Question: I have a webpage with an "auto-refresh" feature. When turned on, every one second a page is fetched via ajax (called page_request) and replaces the contents of a div container with the provided containerid:
'''
document.getElementById(containerid).innerHTML=page_request.responseText;
'''
This works most of the time, no problem.
The problem arises when the following script is in page_response:
'''
<script type="text/javascript">
$(document).ready(function() {
dtable = $('#multi-stat-table').dataTable();
});
</script>
'''
This script turns the table with the id "multi-stat-table" into a sortable table using the DataTables jQuery plugin. The script works, and I have sortable tables. However, if auto-refresh is on, there is a memory leak that will eventually consume the whole heap (slowly, but surely).
I can see this phenomena using both top and chrome's memory profiler. Every one second, ~70 KB data is allocated, but only ~20 KB is freed. Hence, there is a net loss of 50 KB heap memory per second. I've looked through the objects in the profiler that are taking up memory, but it is very difficult to figure out from the non-descript numbers what these arrays and Objects are actually referencing. I have been unable to figure out how to make the garbage collector collect these unused objects that are piling up every second:

I've tried setting dtable to null before each auto-refresh, to no avail. I've also tried calling dtable.api().clear() and dtable.api().destroy(), but the leak persists. How can I find this leak, and more importantly, what can I do to stop it?
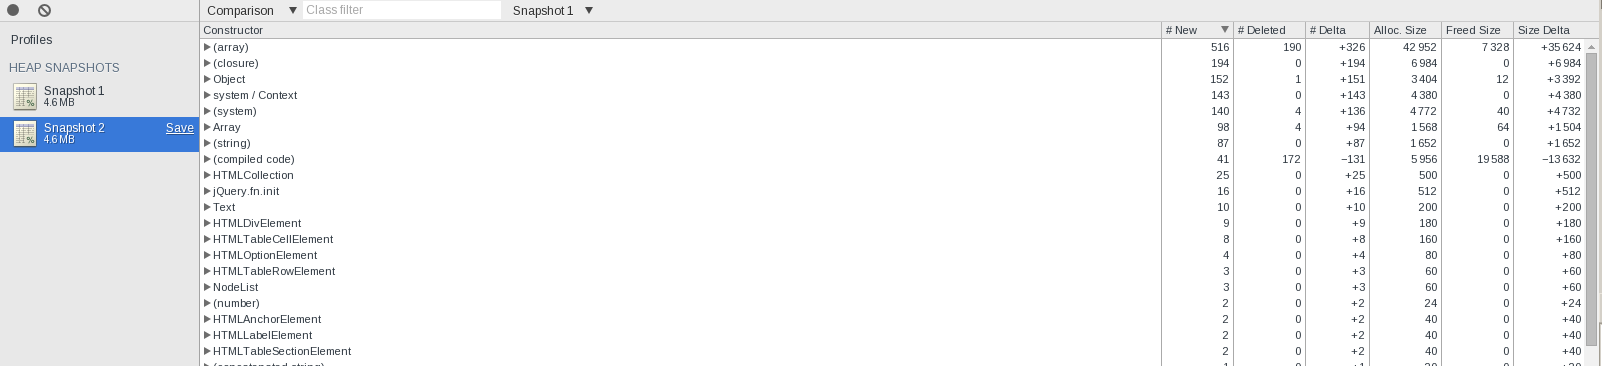
Answer: I was able to pinpoint the exact cause of the memory leak.
I first had the idea that it could be a jQuery caching problem when I was looking through Chrome's profiler and saw that jQuery's cache object was referencing 45 MB worth of objects. After a bit of research, this is the article I read that helped me figure out how to fix it: <URL>
Before I was doing this:
document.getElementById(containerid).innerHTML=page_request.responseText; //Dangerous if anything inside of containerid is referenced by jQuery later!
After the fix:
$("#container").html(page_request.responseText); // html() dereferences unused objects cached inside of containerid
Note to self: It can be dangerous to mix and match jQuery and non-jQuery DOM